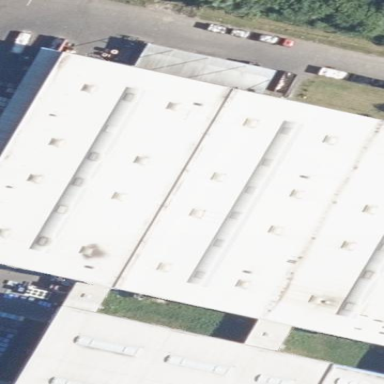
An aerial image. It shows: Industrial building.